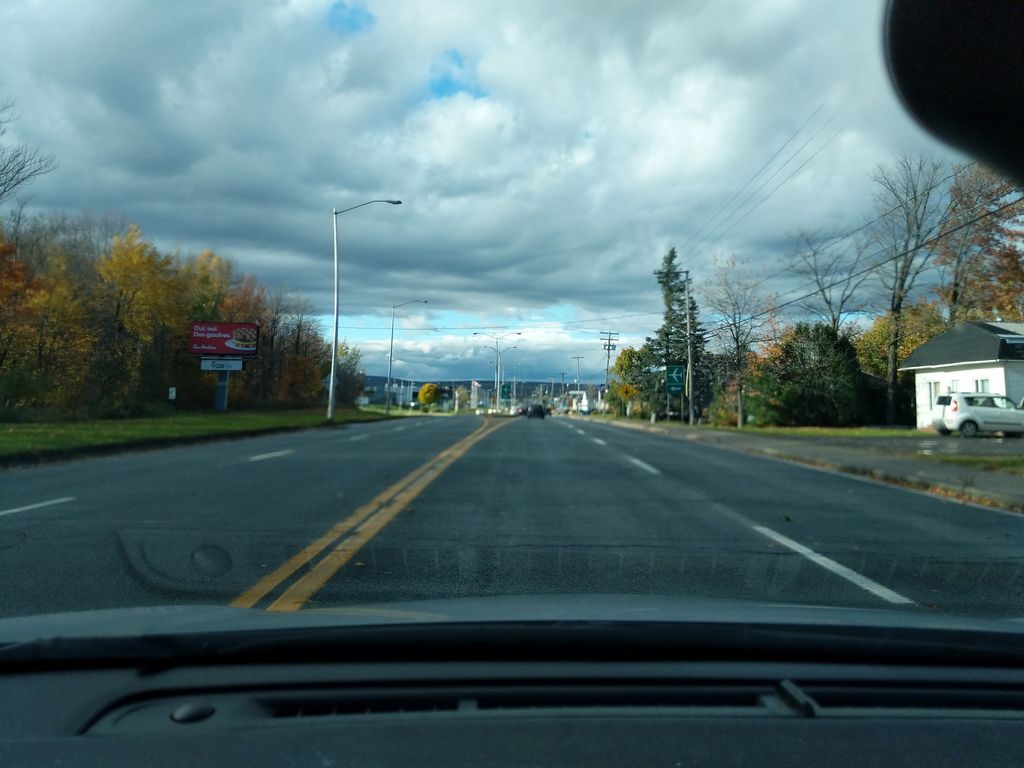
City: quebec_city